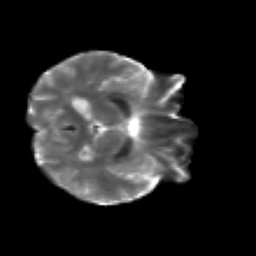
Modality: T2w
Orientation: axial
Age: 35
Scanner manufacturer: siemens
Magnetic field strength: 3 T
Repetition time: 2.2 s
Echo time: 0.084 s